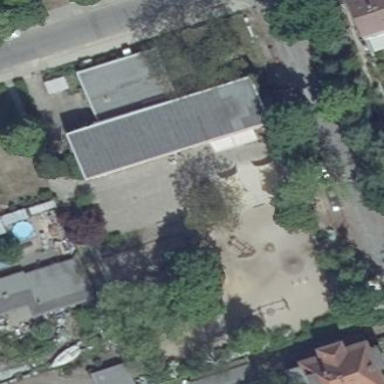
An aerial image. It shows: Kindergarten.